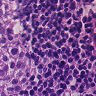
Metastatic tissue present: yes